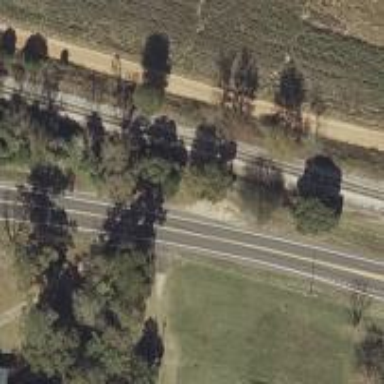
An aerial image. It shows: Abandoned road.